Question: In my project I have file input button, for that i need to remove the file text box and need to set some background for browse button.

Kindly give me idea.
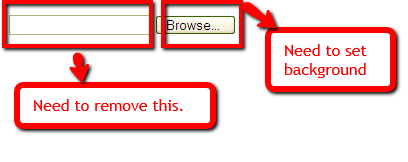
Answer: Programmatically trigger a click
CODE
'''
$('img#mytrigger').on('click', function () {
$('#fileupload-example-1').trigger('click');
});
'''
Provide a label for the input field
CODE
'''
<input type="file" id="fileupload-example-4"/>
<label id="fileupload-example-4-label" for="fileupload-example-4">Click me</label>
'''
CSS
'''
#fileupload-example-4 {
height: 0;
width: 0;
}
#fileupload-example-4-label {
border: 1px solid #cccccc;
padding: 5px;
}
'''
jQuery is required for this method. Include the following line in code too.
'''
<script src="//ajax.googleapis.com/ajax/libs/jquery/1.9.1/jquery.min.js"></script>
'''
Ref: <URL>